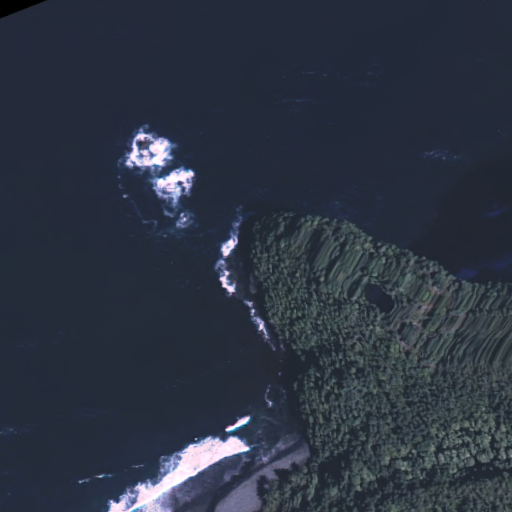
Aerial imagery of cape in Hawaii named Lēpau Point containing only unknown